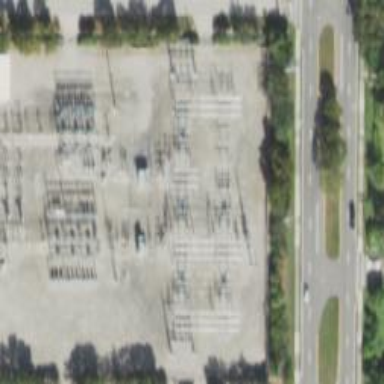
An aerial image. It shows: Switch for power supply.